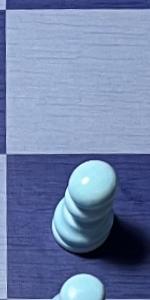
Label: Pawn_White